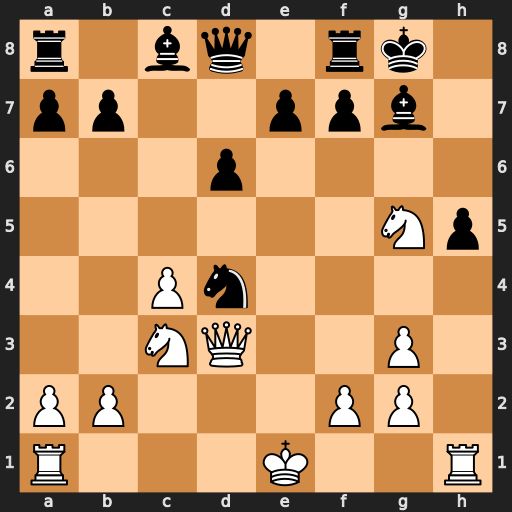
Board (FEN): r1bq1rk1/pp2ppb1/3p4/6Np/2Pn4/2NQ2P1/PP3PP1/R3K2R
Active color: w
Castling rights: KQ
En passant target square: -
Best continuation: Qh7#